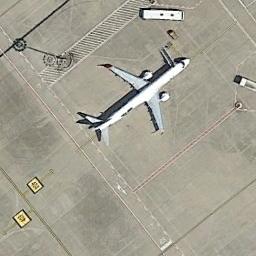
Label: airplane